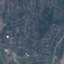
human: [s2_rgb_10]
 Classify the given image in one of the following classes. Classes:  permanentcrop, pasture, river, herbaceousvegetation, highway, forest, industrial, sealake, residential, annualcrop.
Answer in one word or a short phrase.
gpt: Residential